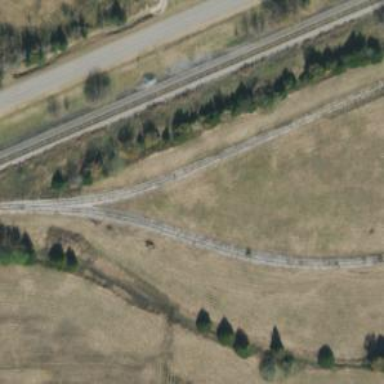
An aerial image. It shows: Disused railway spur line.